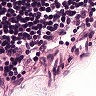
Metastatic tissue present: no